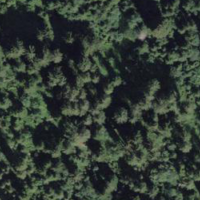
EUNIS habitat code: 43
Species observed at this site:
Rubus saxatilis